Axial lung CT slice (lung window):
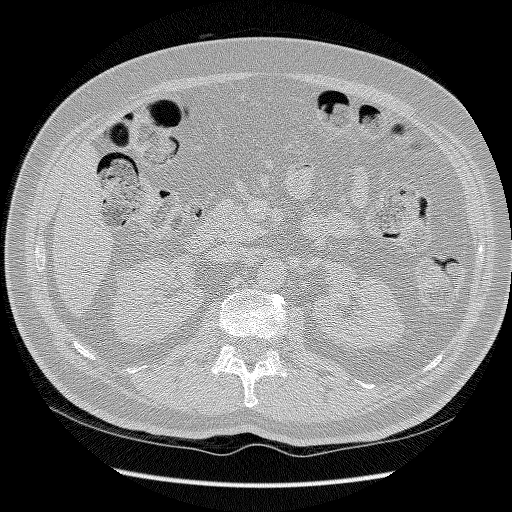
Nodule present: no